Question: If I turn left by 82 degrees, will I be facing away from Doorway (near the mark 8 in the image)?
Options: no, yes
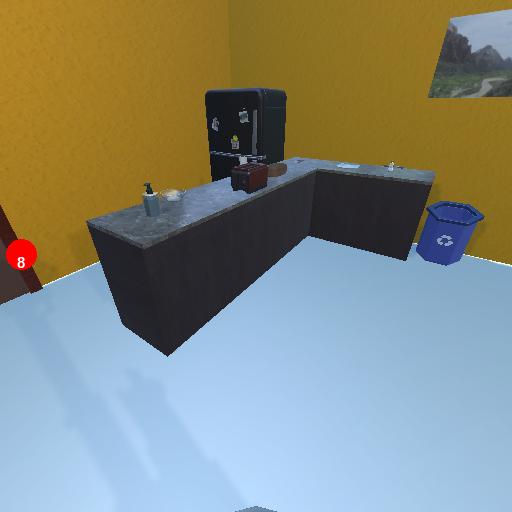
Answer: no